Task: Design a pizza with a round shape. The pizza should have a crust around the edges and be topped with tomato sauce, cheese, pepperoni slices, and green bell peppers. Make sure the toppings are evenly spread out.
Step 137:
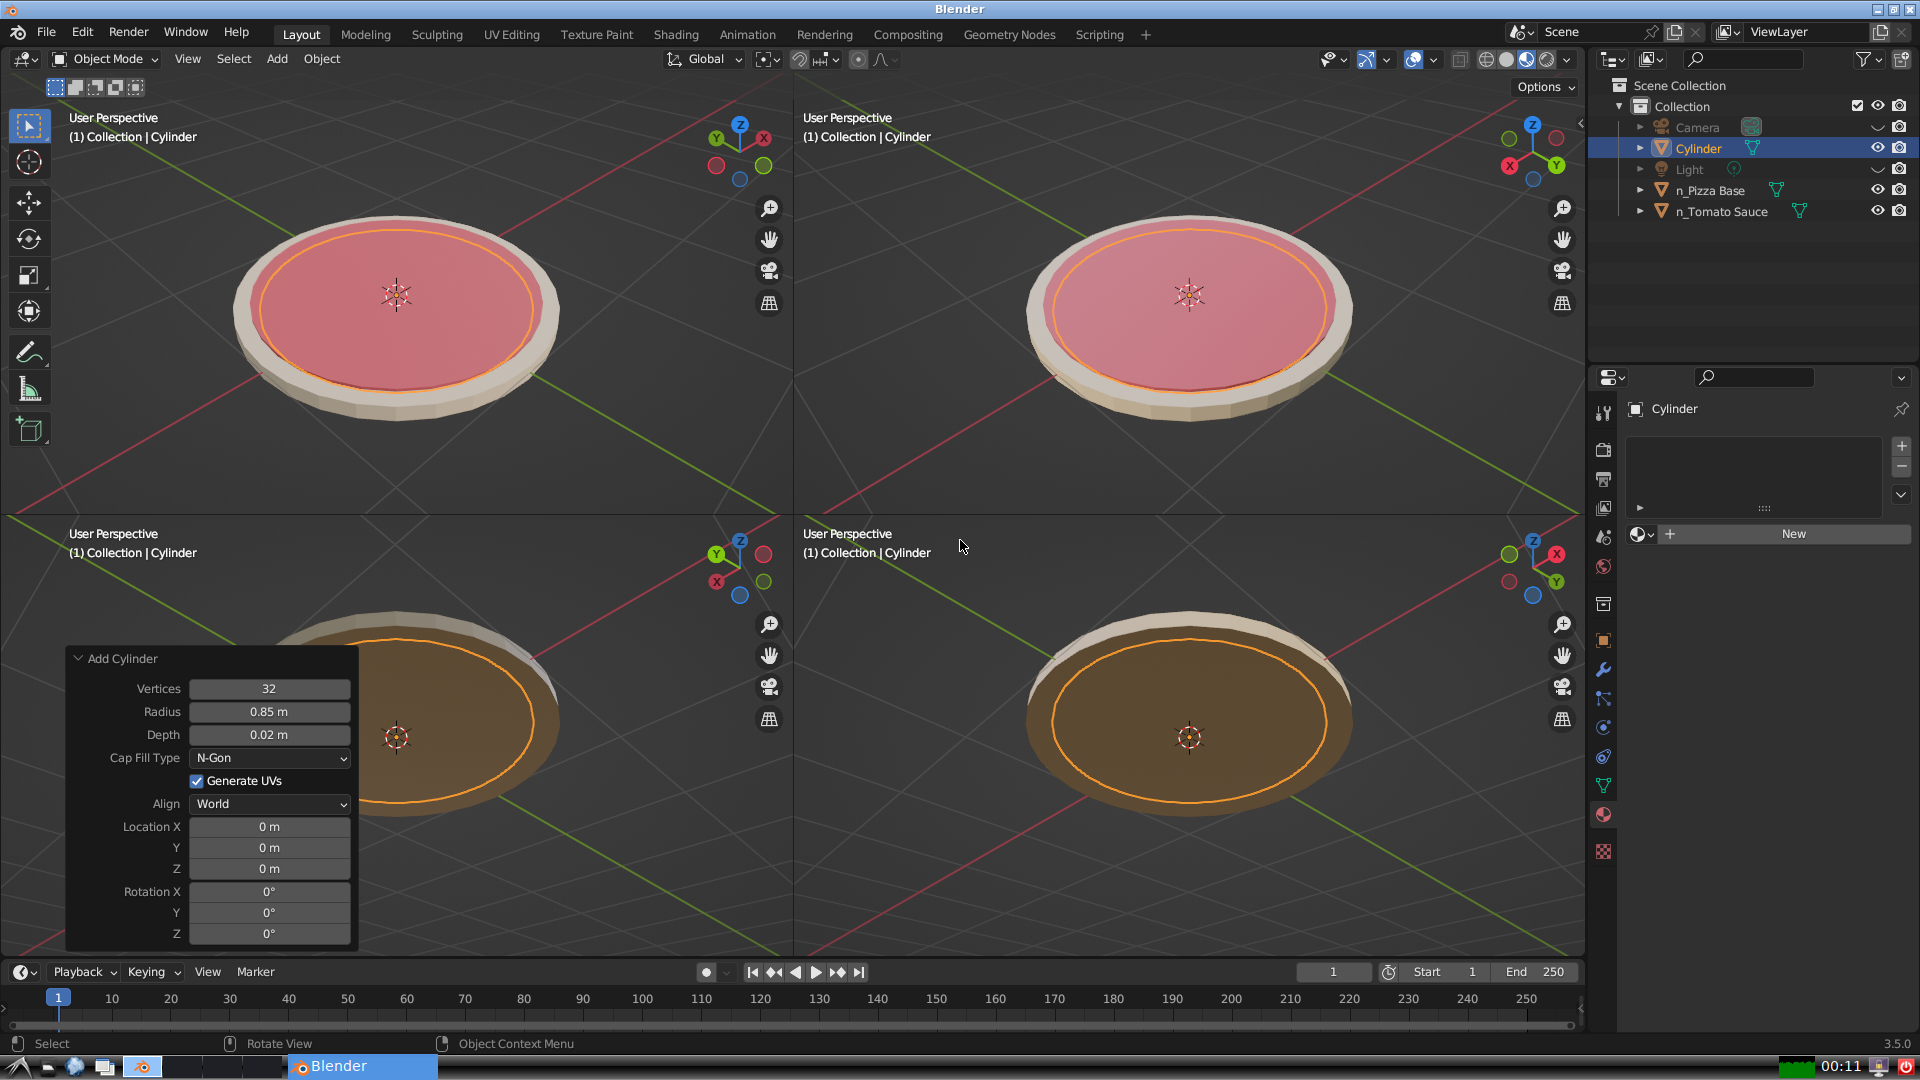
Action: {"mouse_move": [270, 731]}